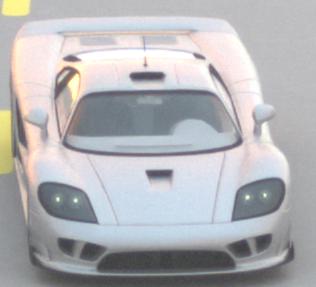
Make: Saleen
Model: S7
Detailed model: -
Model produced from: 2000
Model produced until: 2008
Doors: 2
Color: white
Road condition: dry road
Daytime: sunrise or sunset
Contrast: medium contrast